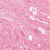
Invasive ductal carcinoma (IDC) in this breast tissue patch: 0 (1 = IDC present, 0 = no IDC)